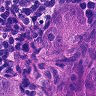
Metastatic tissue present: yes